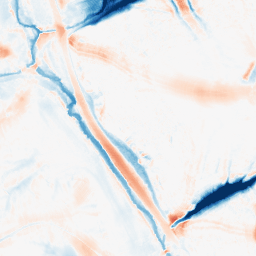
Category: morphological
Decomposition family: tophat_combined
Decomposition parameters: size: 20
Upsampling method: sinc_blackman
Upsampling parameters: scale: 2
kernel_size: 8
Upsampling scale: 2